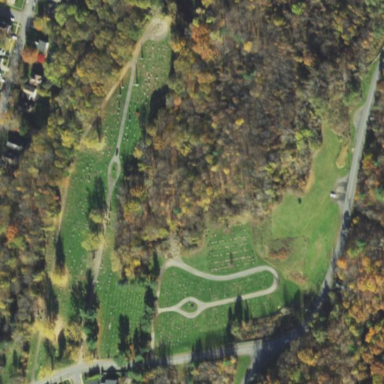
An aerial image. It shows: Cemetery.